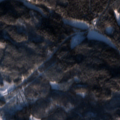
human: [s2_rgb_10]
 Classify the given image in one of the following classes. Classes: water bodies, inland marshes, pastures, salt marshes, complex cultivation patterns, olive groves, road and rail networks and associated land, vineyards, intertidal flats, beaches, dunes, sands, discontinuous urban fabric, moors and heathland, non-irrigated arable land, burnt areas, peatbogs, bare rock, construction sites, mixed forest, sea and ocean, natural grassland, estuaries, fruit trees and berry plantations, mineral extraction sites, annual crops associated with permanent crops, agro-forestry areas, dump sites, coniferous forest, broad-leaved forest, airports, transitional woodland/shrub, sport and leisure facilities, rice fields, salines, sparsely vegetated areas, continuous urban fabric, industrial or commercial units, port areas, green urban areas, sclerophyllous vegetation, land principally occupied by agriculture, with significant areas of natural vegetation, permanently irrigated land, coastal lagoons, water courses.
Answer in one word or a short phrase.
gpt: broad-leaved forest, coniferous forest, mixed forest, transitional woodland/shrub